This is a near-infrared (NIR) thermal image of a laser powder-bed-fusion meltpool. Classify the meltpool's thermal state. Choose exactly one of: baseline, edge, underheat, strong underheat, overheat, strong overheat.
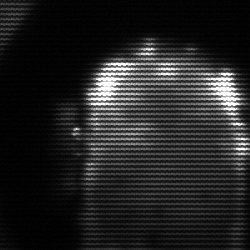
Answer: baseline